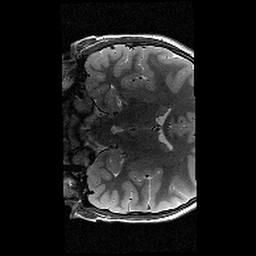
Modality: T2w
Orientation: coronal
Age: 11
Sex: female
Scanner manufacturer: siemens
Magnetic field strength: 3 T
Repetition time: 9.23 s
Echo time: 0.067 s